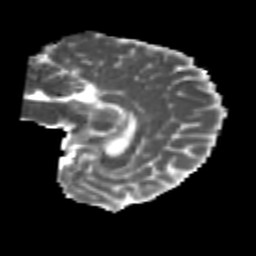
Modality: MD
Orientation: sagittal
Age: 22
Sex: female
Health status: healthy
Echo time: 0.074 s